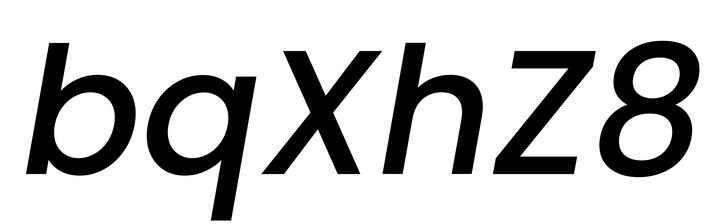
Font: Poppins-MediumItalic